Field crop: maize
Growth stage: 2
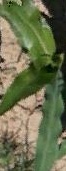
Species: maize